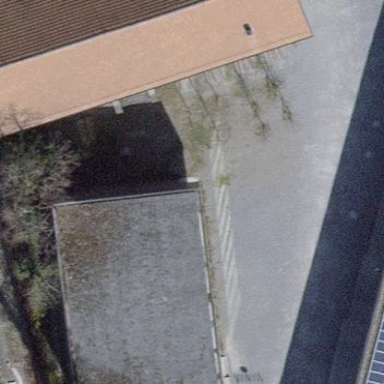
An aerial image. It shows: School building with library.